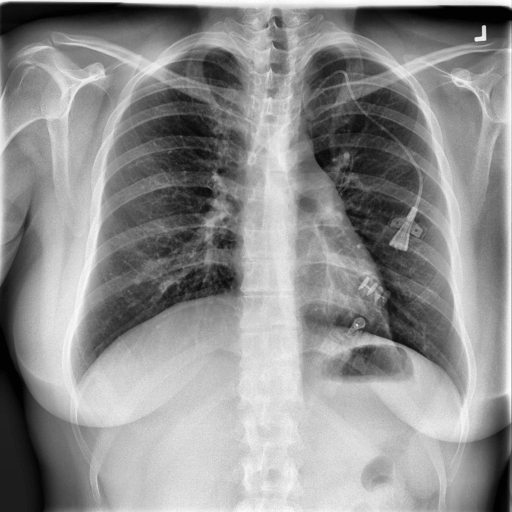
Finding: NORMAL